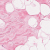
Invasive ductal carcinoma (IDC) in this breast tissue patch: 0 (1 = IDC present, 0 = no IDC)